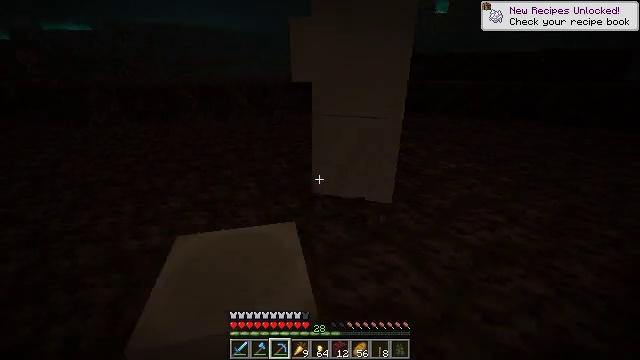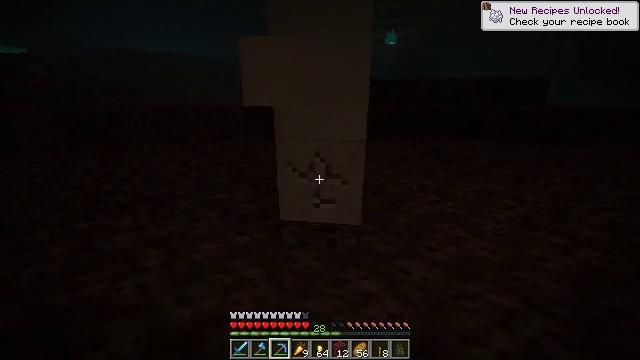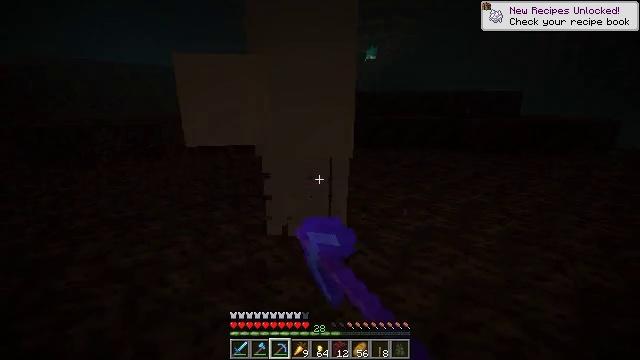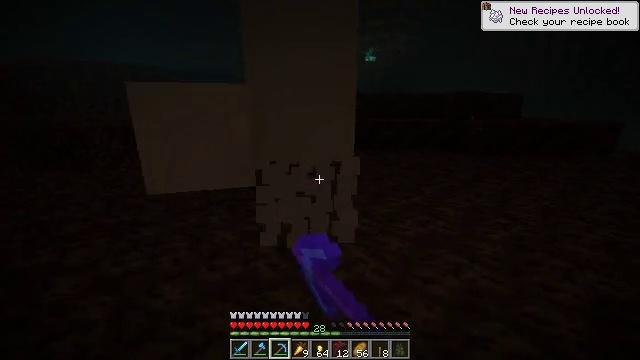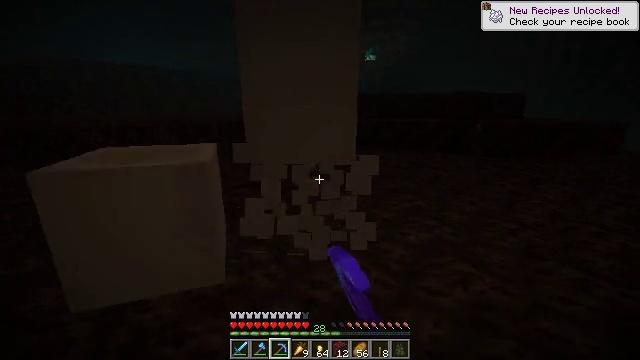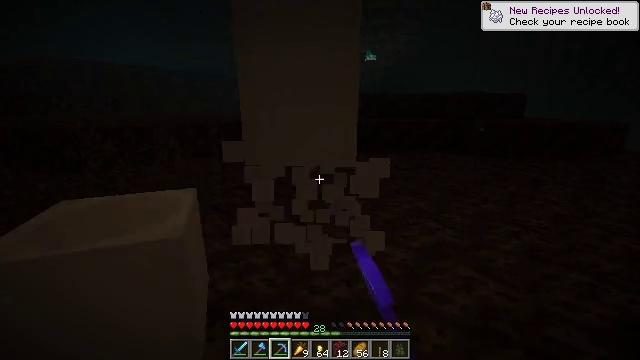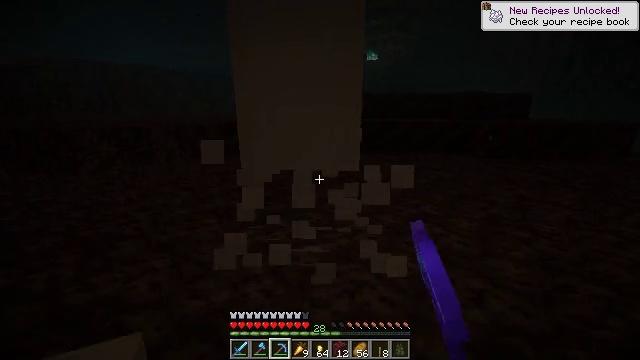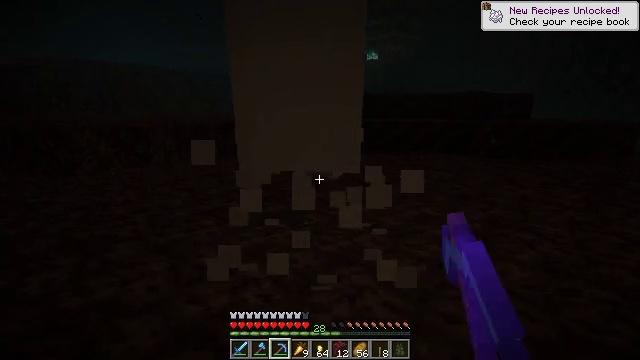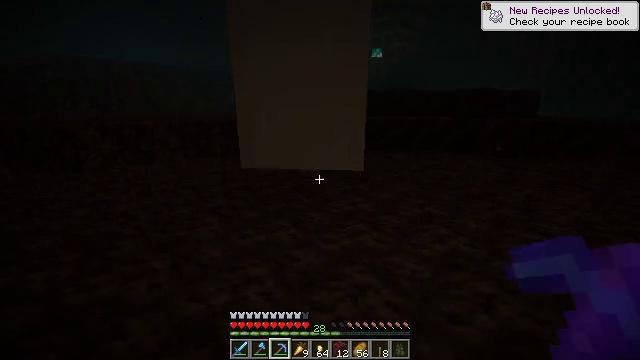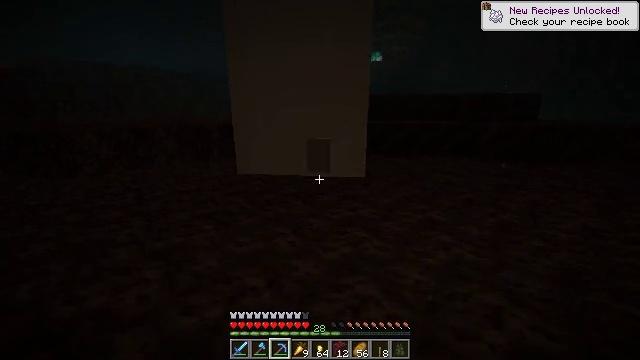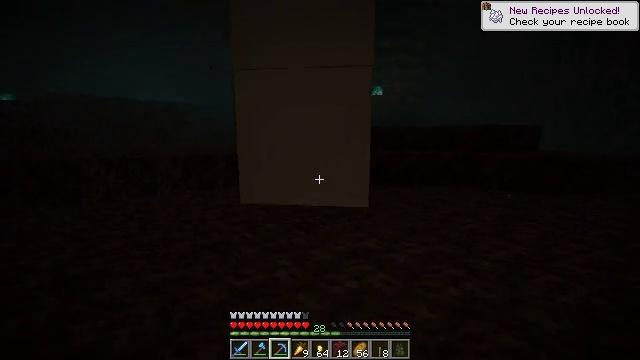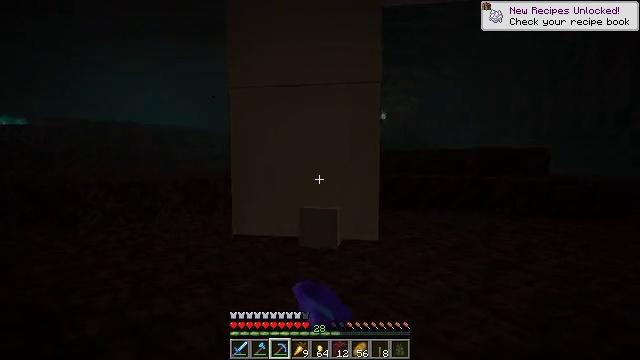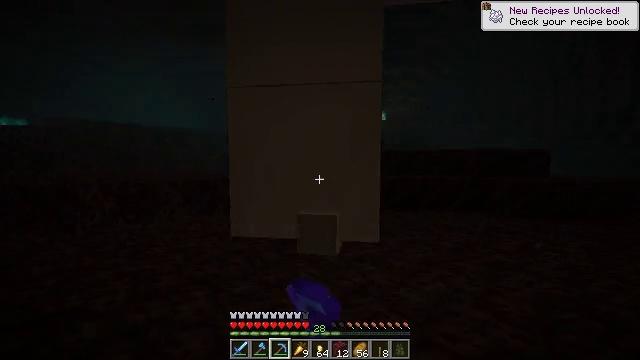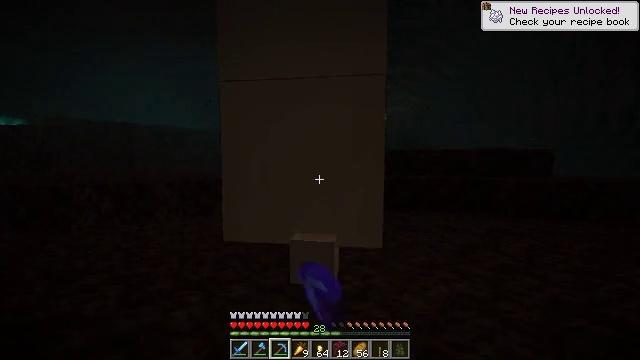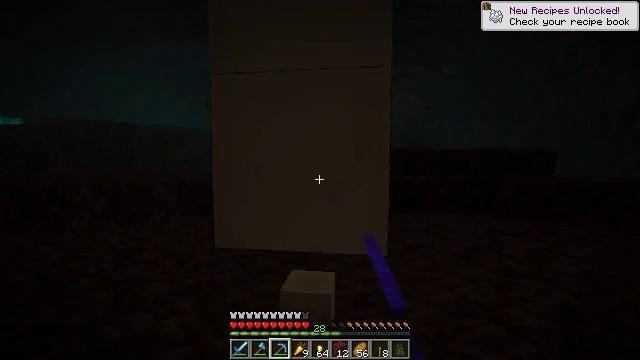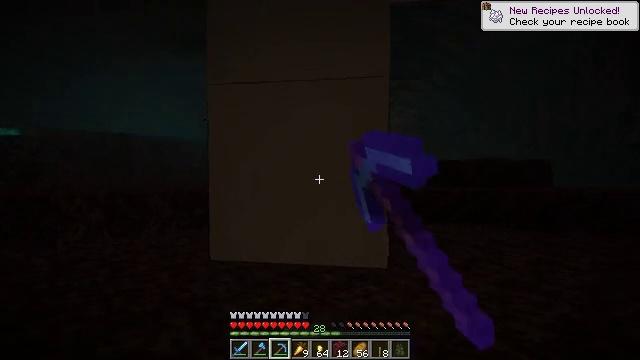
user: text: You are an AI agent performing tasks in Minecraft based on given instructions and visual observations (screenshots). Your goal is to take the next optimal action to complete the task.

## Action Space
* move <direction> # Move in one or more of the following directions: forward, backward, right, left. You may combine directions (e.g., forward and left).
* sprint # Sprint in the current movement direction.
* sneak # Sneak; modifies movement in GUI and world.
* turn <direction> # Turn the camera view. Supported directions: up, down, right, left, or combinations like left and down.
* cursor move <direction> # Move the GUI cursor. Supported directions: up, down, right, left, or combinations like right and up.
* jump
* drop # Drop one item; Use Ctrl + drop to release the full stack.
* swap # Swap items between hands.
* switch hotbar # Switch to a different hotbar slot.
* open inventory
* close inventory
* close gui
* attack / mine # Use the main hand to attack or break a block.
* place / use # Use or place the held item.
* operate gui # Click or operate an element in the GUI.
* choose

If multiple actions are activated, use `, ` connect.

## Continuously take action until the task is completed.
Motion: motion action
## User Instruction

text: Break the bone block to gather material.
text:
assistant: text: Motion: move forward, turn right and up, attack / mine
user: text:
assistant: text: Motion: move forward, turn right and up, attack / mine
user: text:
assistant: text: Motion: move forward, attack / mine
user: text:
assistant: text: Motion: move forward, attack / mine
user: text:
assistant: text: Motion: move forward, attack / mine
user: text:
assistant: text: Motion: move forward, attack / mine
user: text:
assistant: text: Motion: attack / mine
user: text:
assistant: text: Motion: attack / mine
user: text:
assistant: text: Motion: move forward, attack / mine
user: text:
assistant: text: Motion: move forward, turn up, attack / mine
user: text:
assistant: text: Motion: move forward, turn up, attack / mine
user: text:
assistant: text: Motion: move forward, attack / mine
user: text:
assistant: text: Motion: move forward, attack / mine
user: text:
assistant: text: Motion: attack / mine
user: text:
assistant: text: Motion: turn up, attack / mine
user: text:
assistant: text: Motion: turn up, attack / mine
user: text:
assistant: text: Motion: turn right and up, attack / mine
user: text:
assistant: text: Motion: move forward, turn up, attack / mine
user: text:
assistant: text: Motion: move forward, turn up, attack / mine
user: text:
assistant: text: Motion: move forward, turn up, attack / mine
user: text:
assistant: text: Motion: turn up, attack / mine
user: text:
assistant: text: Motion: turn up, attack / mine
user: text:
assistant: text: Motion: turn up, attack / mine
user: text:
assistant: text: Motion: turn up, attack / mine
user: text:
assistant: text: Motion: turn left and up, attack / mine
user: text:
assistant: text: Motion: turn left and up, attack / mine
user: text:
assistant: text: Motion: turn up, attack / mine
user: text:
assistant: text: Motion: turn up, attack / mine
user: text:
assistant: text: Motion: attack / mine
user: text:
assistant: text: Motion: turn right and up, attack / mine